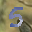
Label: 5